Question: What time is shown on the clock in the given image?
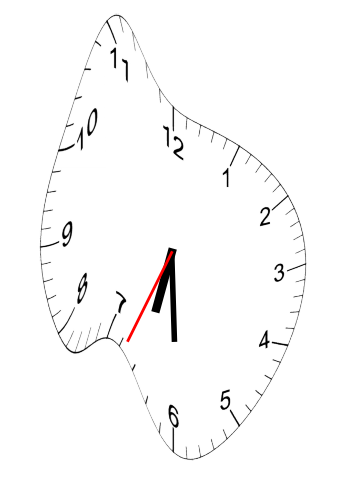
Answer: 06:29:34